Question: I have just written this snippet of code.
'''
function Point(x,y){
this.x = x;
this.y = y;
}
var myPoint = new Point(4,5);
console.log(myPoint.__proto__ === Point.prototype);
console.log(Point.__proto__ === Function.prototype);
console.log(Function.__proto__ === Object.prototype);
'''
The first two expressions returns true but the 3rd expression returns false.I am not sure why it returns false, because as per the below image, it is supposed to return true.

In the image you can notice Function.prototype's __ __ property point to Object.prototype.
Could anyone please clear my concepts?
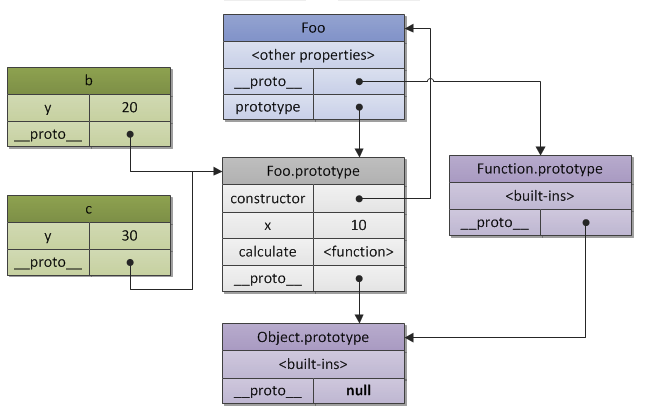
Answer: > In the image you can notice Function.prototype's __ proto __ property point to Object.prototype.
But that is not what you tested! You tested 'Function.__proto__', which is actually equal to 'Function.prototype'. Try this instead:
'''
console.log(Function.prototype.__proto__ === Object.prototype);
'''